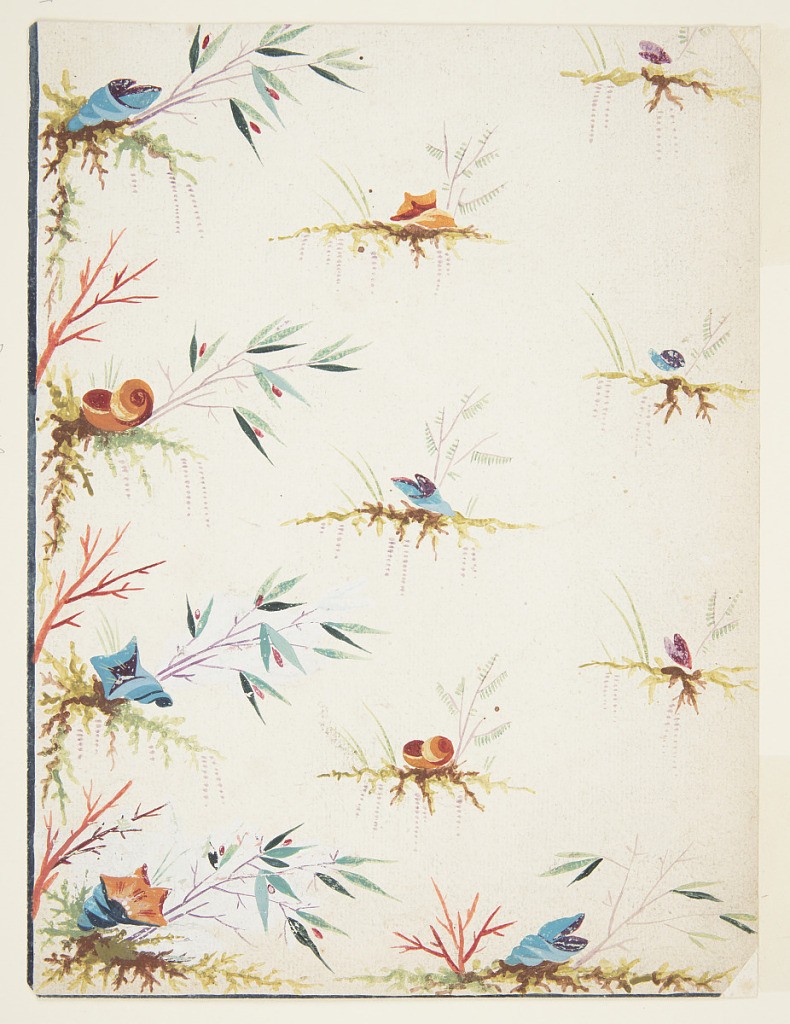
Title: Design for an Embroidered (or Woven) Field
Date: ca. 1785
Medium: Brush and gouache on cream paper; verso: graphite
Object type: Drawing
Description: Fantastic flowers in blue, orange, and purple, some resembling sea-shells, are attached to root tendrils with branches and leaves. Verso: sketch of a waistcoat pocket with floral decoration.